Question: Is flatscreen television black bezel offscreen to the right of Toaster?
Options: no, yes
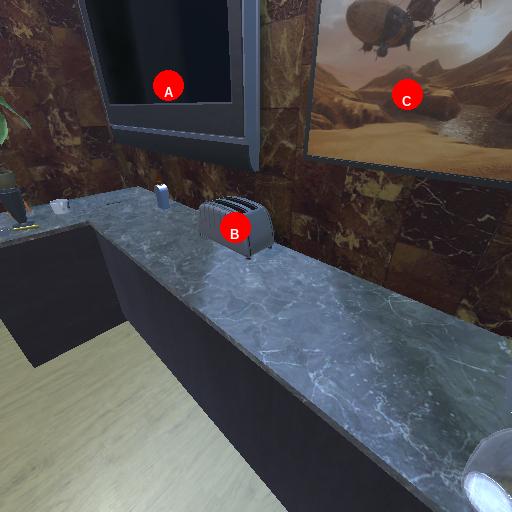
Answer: no